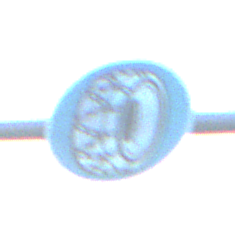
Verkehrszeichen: SchneekettenVorgeschrieben
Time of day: SunriseSunset
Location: Outdoor (Nature)
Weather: PartlyCloudy
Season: NotSpecified
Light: Natural